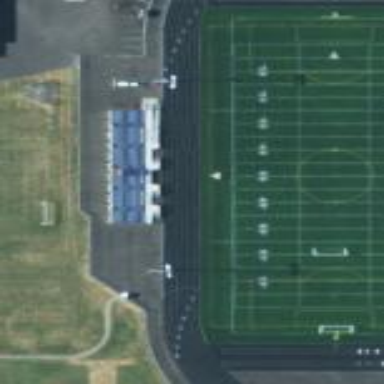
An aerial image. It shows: Pitch for American football with artificial turf surface.